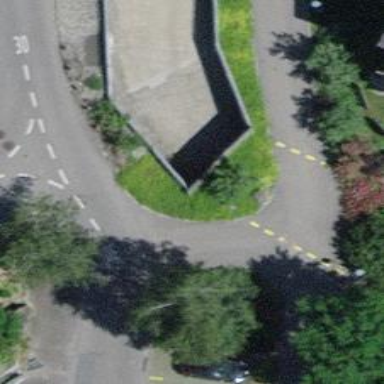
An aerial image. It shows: Parking entrance.